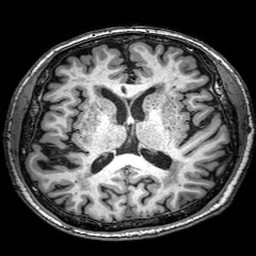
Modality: T1w
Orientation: coronal
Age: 77
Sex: male
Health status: healthy
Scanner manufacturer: philips
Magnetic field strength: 3 T